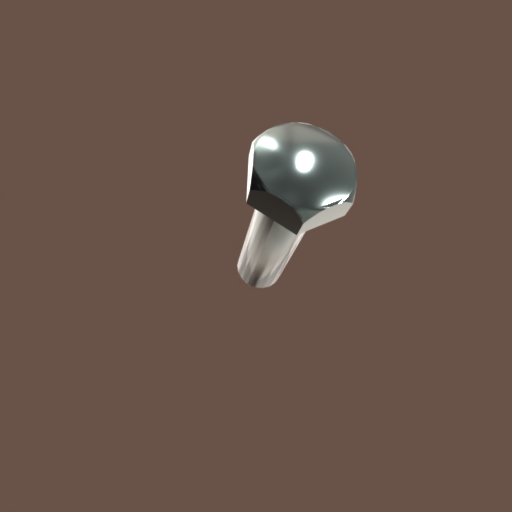
Label: bolt